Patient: sex F, age 43
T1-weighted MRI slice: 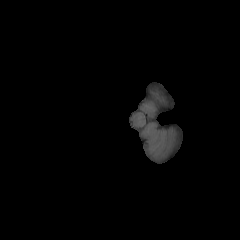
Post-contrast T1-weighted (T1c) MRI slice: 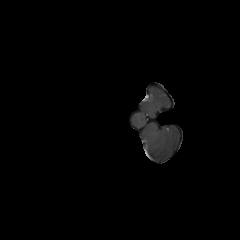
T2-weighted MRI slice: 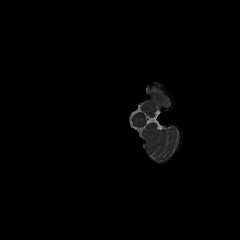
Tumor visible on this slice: no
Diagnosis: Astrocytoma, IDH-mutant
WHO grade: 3